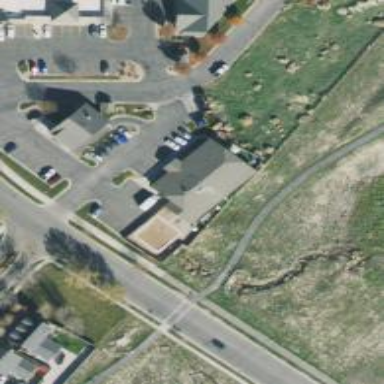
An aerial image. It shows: Kindergarten building.